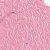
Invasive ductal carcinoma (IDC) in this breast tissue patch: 1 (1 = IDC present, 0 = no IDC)